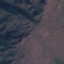
Land use / land cover: HerbaceousVegetation